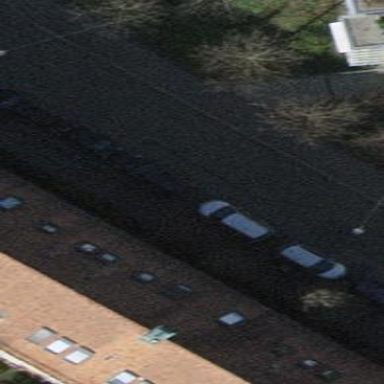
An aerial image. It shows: Parking lane.